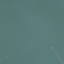
Land use / land cover: SeaLake